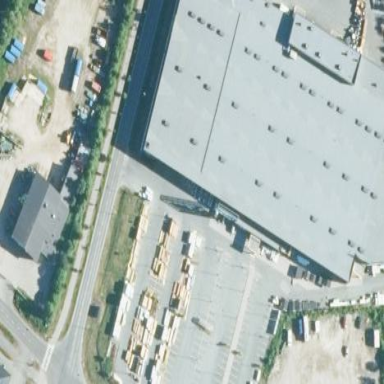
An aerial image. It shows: Retail building.